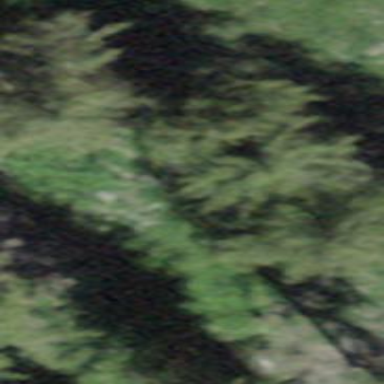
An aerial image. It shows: Forest area.